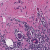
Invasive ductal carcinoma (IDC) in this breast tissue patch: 1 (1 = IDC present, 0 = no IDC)